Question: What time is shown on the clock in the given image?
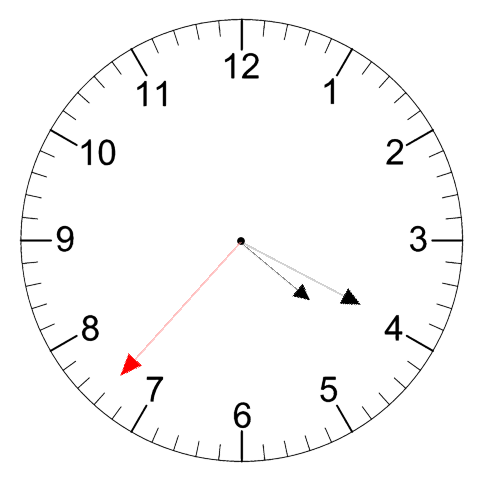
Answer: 04:19:37